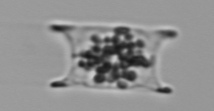
Label: Eucampia